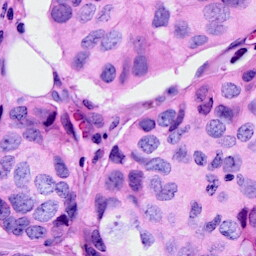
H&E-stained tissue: Breast